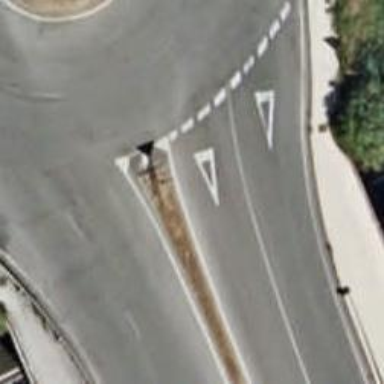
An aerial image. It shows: Tertiary road on asphalt surface crossing over bridge.